Question: I wrote a basic UNIX program that uses some low-level I/O. Nothing special, here's the code if you want to look at it:
'''
#include <fcntl.h>
#include <limits.h>
#include <stdio.h>
#include <stdlib.h>
#include <unistd.h>
#define BUFFSIZE 1024
int main(int argc, char *argv[])
{
// Character buffer
char buffer[BUFFSIZE];
// File 1 descriptor
int file1Desc = 0;
// File 2 descriptor
int file2Desc = 0;
// Output file descriptor
int outfileDesc = 0;
// Count # of chars read in
int n = 0;
// Boolean: no stdin reads?
unsigned char zeroSTDIN = 1;
// Need at least two arguments, no more than 3
if((argc < 3) || (argc > 4)){
printf("ERROR!!!
Usage: kitty file1 file2 <outfile>
");
return EXIT_FAILURE;
}
/** TRY TO OPEN FILES 1 AND 2 FOR READING **/
// Check for stdin read flag
if(argv[1][0] == '-' && argv[1][1] == ''){
file1Desc = STDIN_FILENO;
zeroSTDIN = 0;
}
// Otherwise just open file 1 for reading
else{
if((file1Desc = open(argv[1],O_RDONLY)) < 0){
perror(argv[1]);
printf("ERROR!!!
Unable to open %s for reading
",argv[1]);
return EXIT_FAILURE;
}
}
// Check for stdin read flag
if(argv[2][0] == '-' && argv[2][1] == ''){
// Only one read from stdin
if(!zeroSTDIN){
perror(argv[2]);
printf("ERROR!!!
Only one read from stdin
",argv[1]);
}
file2Desc = STDIN_FILENO;
}
// Otherwise just open file2 for reading
else{
if((file2Desc = open(argv[2],O_RDONLY)) < 0){
perror(argv[2]);
printf("ERROR!!!
Unable to open %s for reading
",argv[2]);
if(file1Desc != STDIN_FILENO)
close(file1Desc);
return EXIT_FAILURE;
}
}
// If argument specified, try to open output file for writing
if(argc == 4){
if((outfileDesc = open(argv[3],O_WRONLY|O_CREAT|O_TRUNC)) < 0){
perror(argv[2]);
printf("ERROR!!!
Unable to open %s for writing
",argv[3]);
// Can't forget these
if(file1Desc != STDIN_FILENO)
close(file1Desc);
if(file2Desc != STDIN_FILENO);
close(file2Desc);
return EXIT_FAILURE;
}
}
// stdout otherwise
else{
outfileDesc = STDOUT_FILENO;
}
// While there is anything left to read from file 1
while((n = read(file1Desc, buffer, BUFFSIZE)) > 0){
// Write n chars to output file
if(write(outfileDesc, buffer, n) != n){
printf("Error writing to output file from file 1
");
return EXIT_FAILURE;
}
}
// While there is anything left to read from file 2
while((n = read(file2Desc, buffer, BUFFSIZE)) > 0){
// Write n chars to output file
if(write(outfileDesc, buffer, n) != n){
printf("Error writing to output file from file 1
");
return EXIT_FAILURE;
}
}
// Exit program
if(file1Desc != STDIN_FILENO)
close(file1Desc);
if(file2Desc != STDIN_FILENO);
close(file2Desc);
if(argc == 4)
close(outfileDesc);
return 0;
}
'''
It compiles without any special options. However, I want to compile in 32-bit mode. I'm running Fedora 15 64-bit and it defaults to a 64-bit compilation.
I'm trying to use the following options:
'''
gcc -S -m32 -O3 -o llio.asm llio.c
'''
So I want can look at the assembly code being produced, but I get the following compilation errors:
'''
In file included from /usr/include/features.h:387:0,
from /usr/include/fcntl.h:27,
from kitty.c:1:
/usr/include/gnu/stubs.h:7:27: fatal error: gnu/stubs-32.h: No such file or directory
compilation terminated.
'''
This site seems to know my issue: <URL>
However, I looked and these files seem to already be installed. What am I missing?

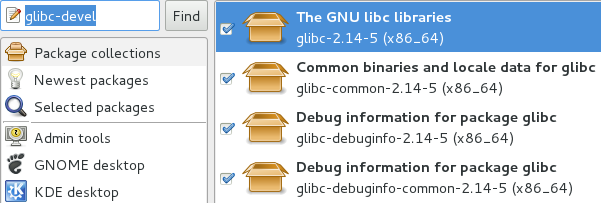
Answer: I was in the same boat as you once, this is what I have written down in one of my notes files:
'''
yum install glibc-devel.i686
'''
NOTE: i 86 rather than i 86
Then just as you had: 'gcc -m32...'